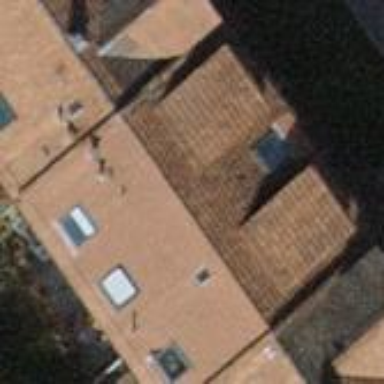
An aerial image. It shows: Gabled roof tile apartment building.